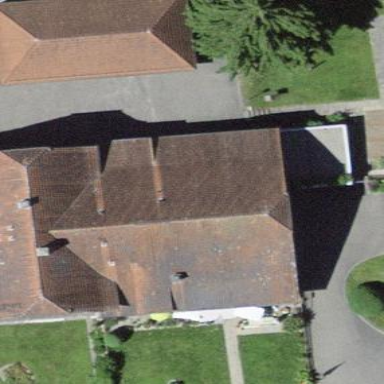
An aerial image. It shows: Building with roof made of roof tiles.